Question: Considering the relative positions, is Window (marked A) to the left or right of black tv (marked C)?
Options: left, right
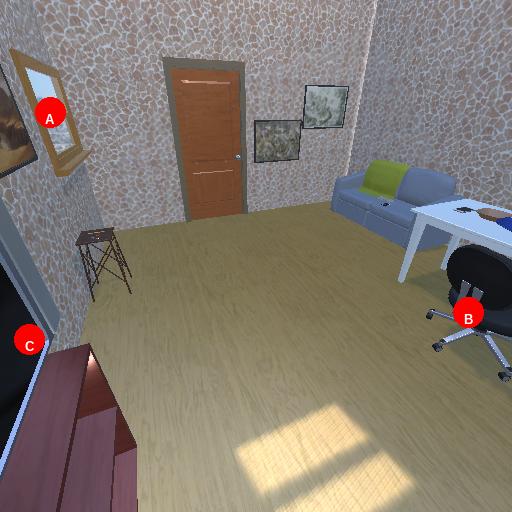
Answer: left